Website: bh-photo
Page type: billing-address
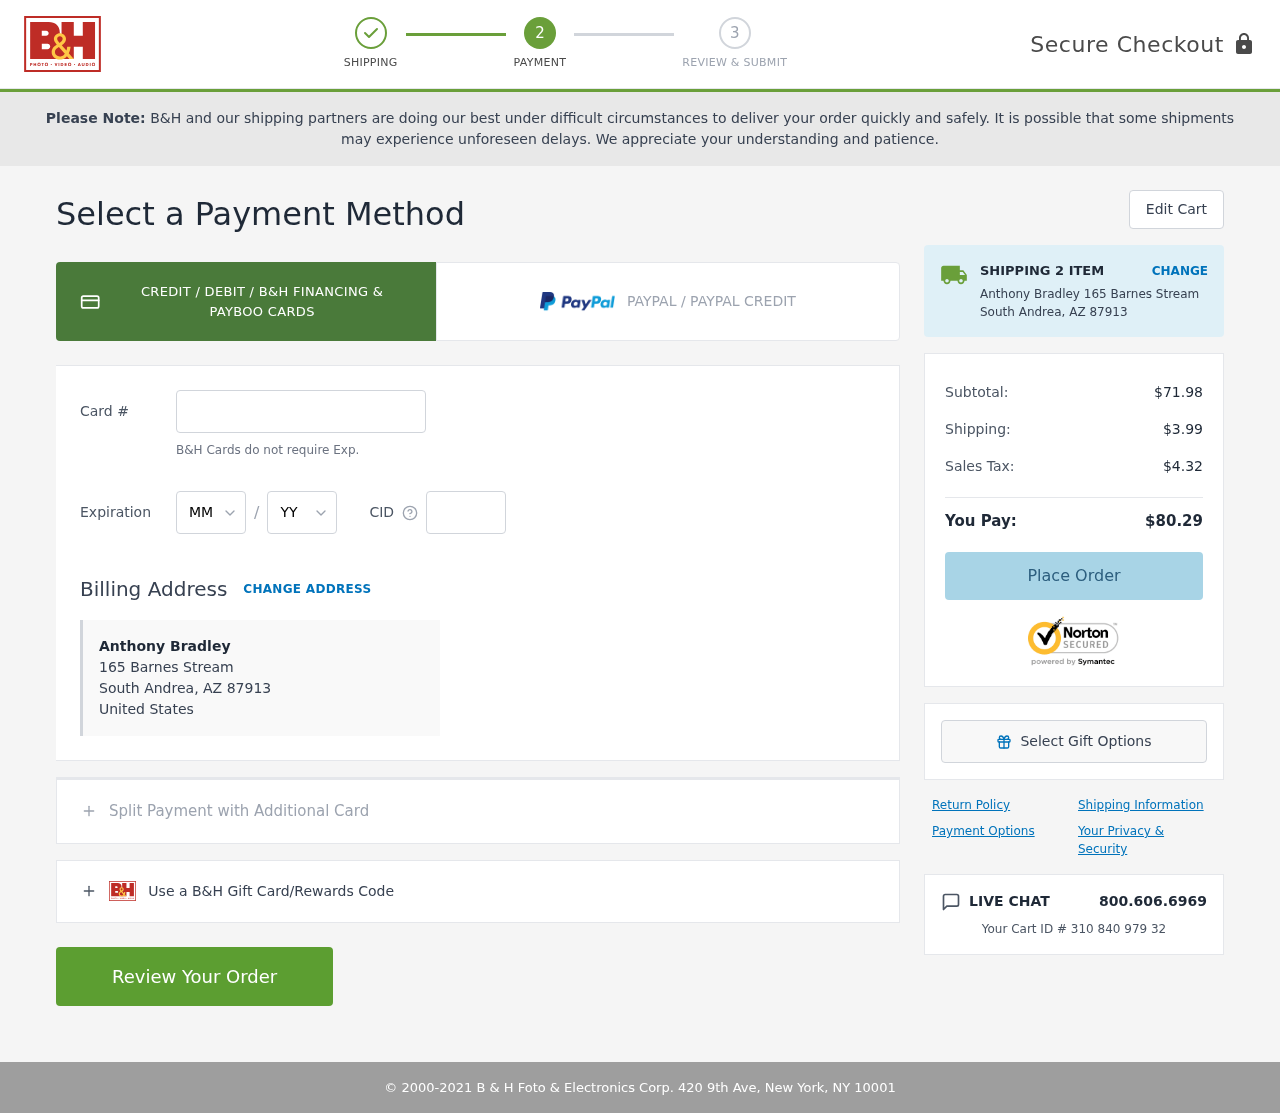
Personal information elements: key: PII_CARD_CVV
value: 304
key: PII_CARD_EXPIRY_MONTH
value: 03
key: PII_CARD_EXPIRY_YEAR
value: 27
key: PII_CARD_NUMBER
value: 6544 5009 2402 0018
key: PII_CITY
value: South Andrea
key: PII_COUNTRY
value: United States
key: PII_FULLNAME
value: Anthony Bradley
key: PII_POSTCODE
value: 87913
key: PII_STATE_ABBR
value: AZ
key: PII_STREET
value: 165 Barnes Stream
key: PII_FULLNAME2
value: Anthony Bradley
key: PII_CITY_STATE
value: South Andrea, AZ
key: PII_POSTCODE_FULL
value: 87913
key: PII_POSTCODE_NUMERIC
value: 87913
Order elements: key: ORDER_NUM_ITEMS
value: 2
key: ORDER_SUBTOTAL
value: $71.98
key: ORDER_SHIPPING_COST
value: $3.99
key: ORDER_TAX
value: $4.32
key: ORDER_TOTAL
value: $80.29
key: ORDER_ID
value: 310 840 979 32